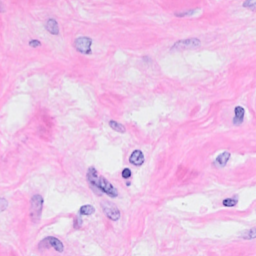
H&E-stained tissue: Breast